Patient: sex F, age 35
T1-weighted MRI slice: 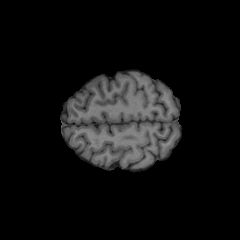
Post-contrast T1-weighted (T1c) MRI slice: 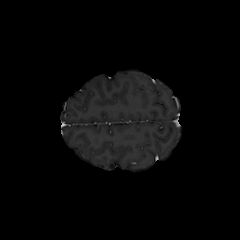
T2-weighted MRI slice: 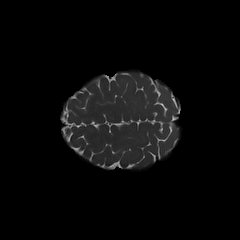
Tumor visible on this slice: no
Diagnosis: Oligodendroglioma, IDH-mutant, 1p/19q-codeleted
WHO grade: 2